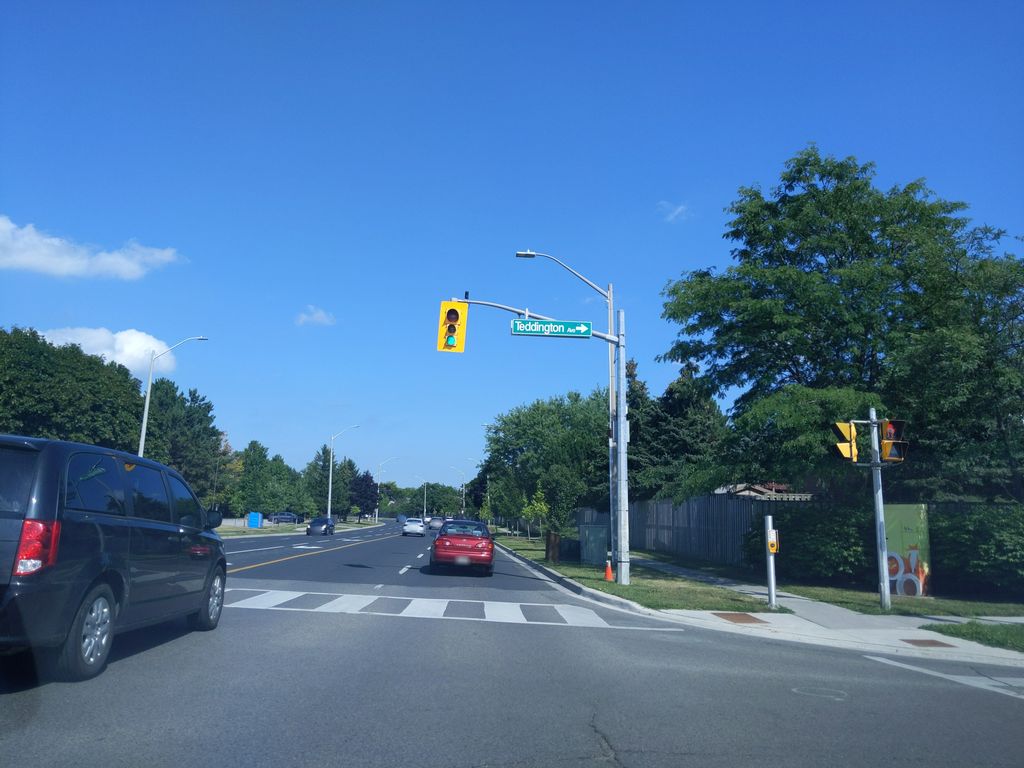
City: toronto